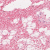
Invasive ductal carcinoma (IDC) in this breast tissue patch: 0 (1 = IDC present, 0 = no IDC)